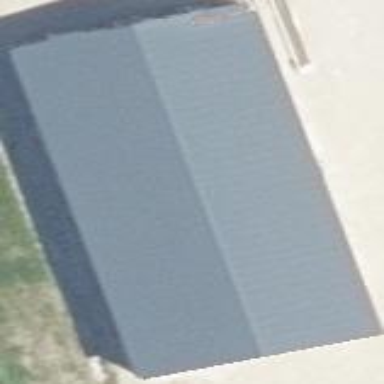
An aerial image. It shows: Commercial building.